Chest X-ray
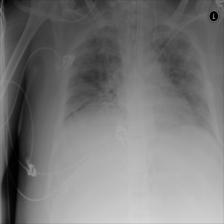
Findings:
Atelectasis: negative
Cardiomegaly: negative
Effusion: negative
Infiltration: positive
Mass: negative
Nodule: positive
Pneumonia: negative
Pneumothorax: negative
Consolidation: negative
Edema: negative
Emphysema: negative
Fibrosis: negative
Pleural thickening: negative
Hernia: negative